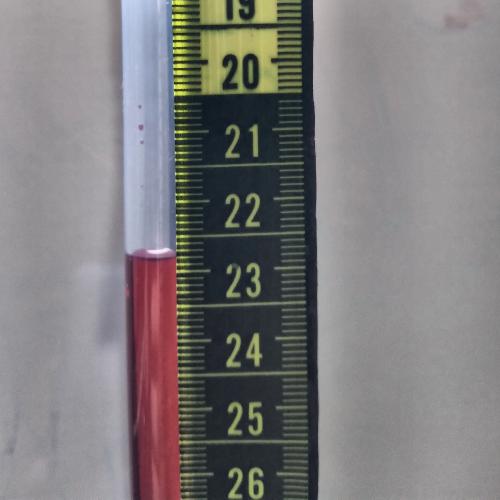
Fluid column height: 22.8 cm